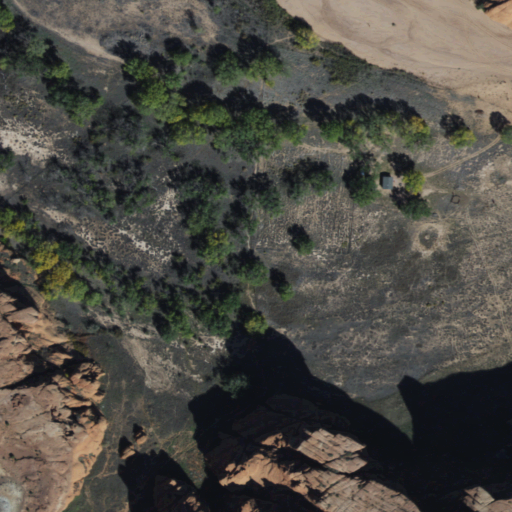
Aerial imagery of plain(s) in Arizona named Sleeping Duck containing shrub, herbaceous wetlands, woody wetlands, and barren land